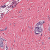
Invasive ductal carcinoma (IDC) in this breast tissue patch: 0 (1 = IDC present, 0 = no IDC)